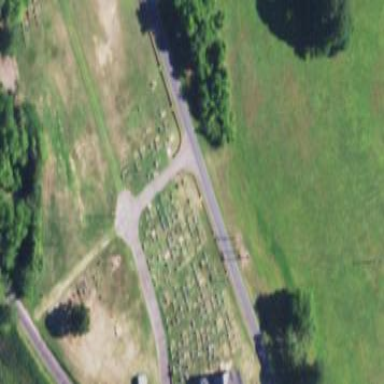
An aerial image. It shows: Graveyard.